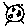
Label: moon